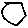
Label: hexagon